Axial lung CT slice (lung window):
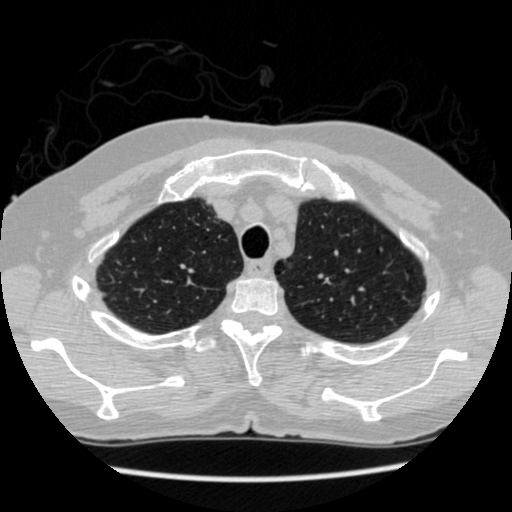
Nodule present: no